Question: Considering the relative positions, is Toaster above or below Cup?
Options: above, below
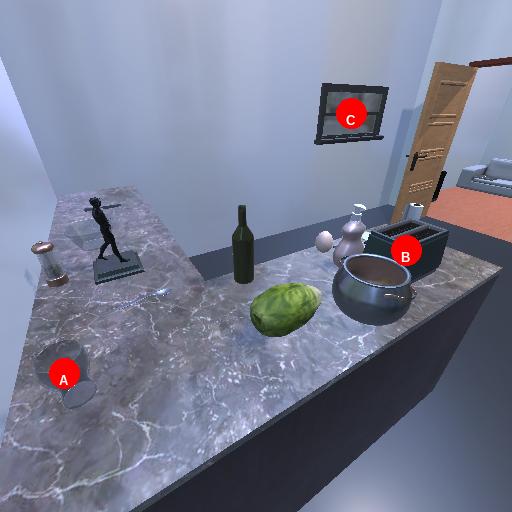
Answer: above